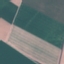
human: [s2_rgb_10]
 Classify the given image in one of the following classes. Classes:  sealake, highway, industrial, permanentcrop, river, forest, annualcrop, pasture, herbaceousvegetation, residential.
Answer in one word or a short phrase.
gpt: AnnualCrop